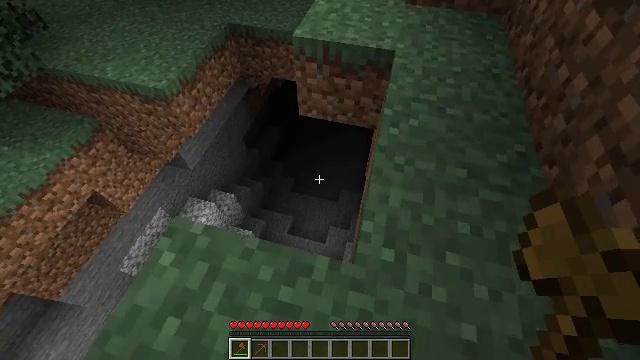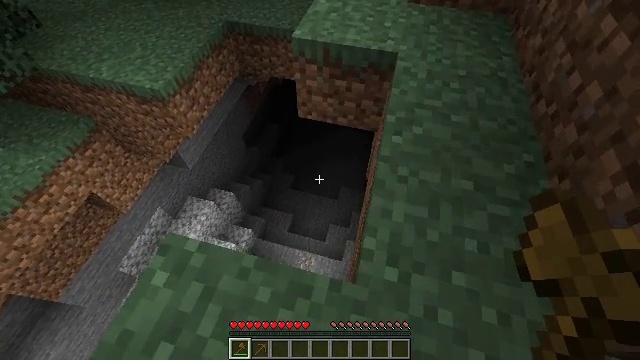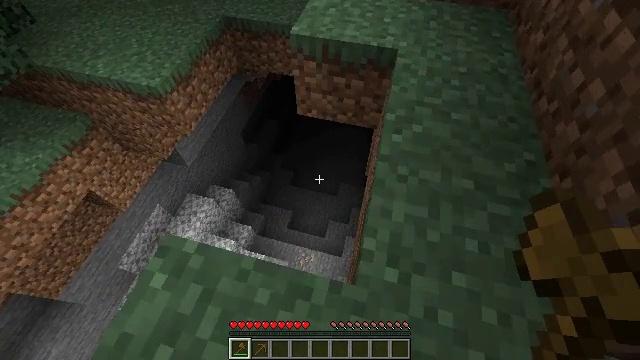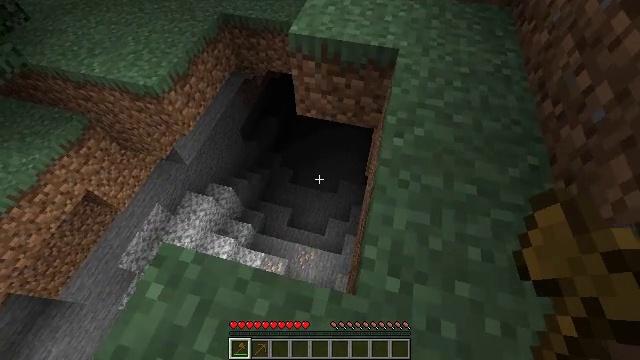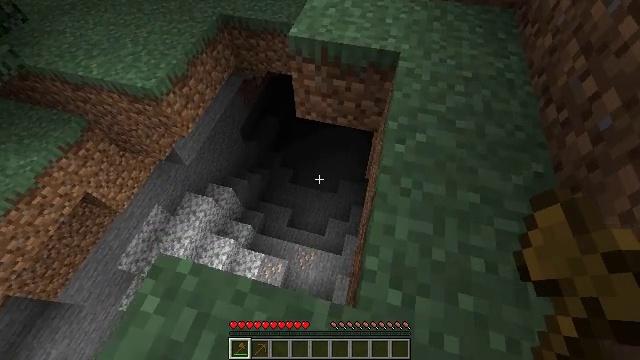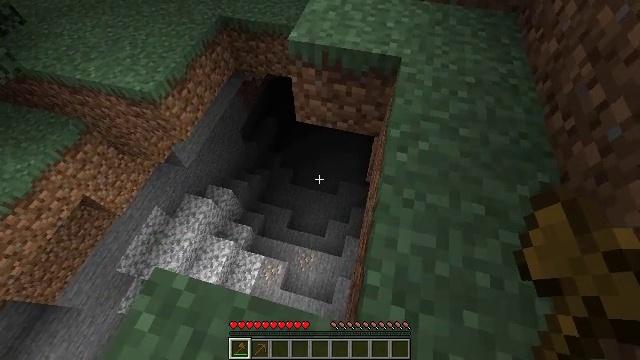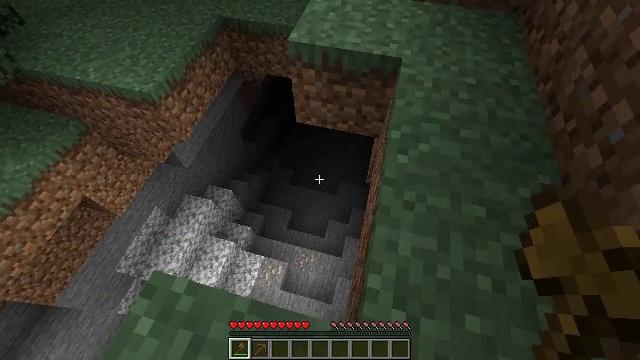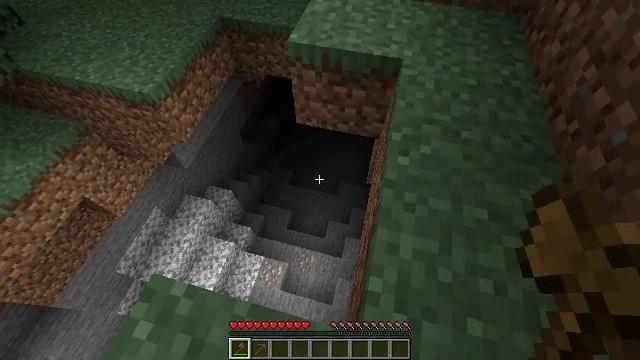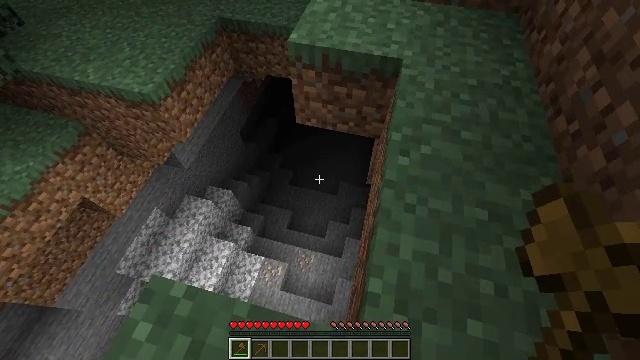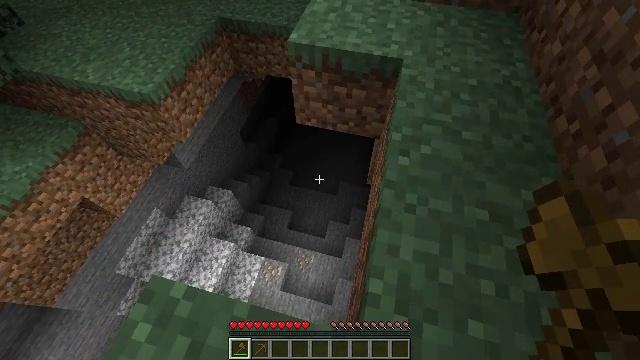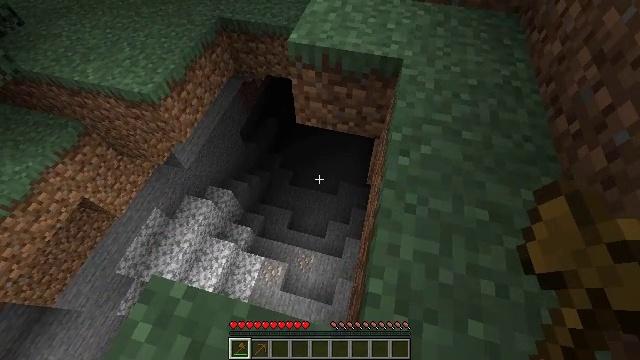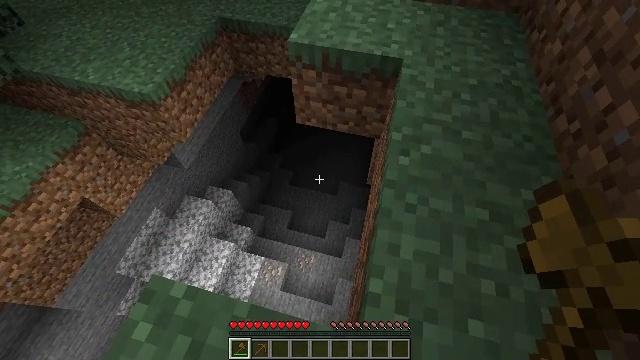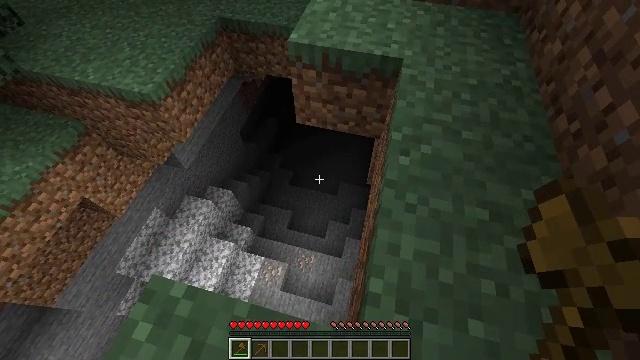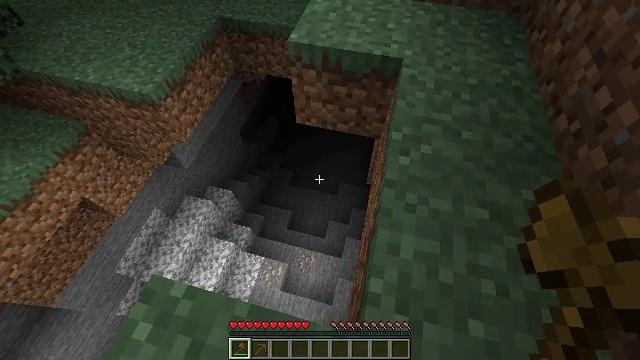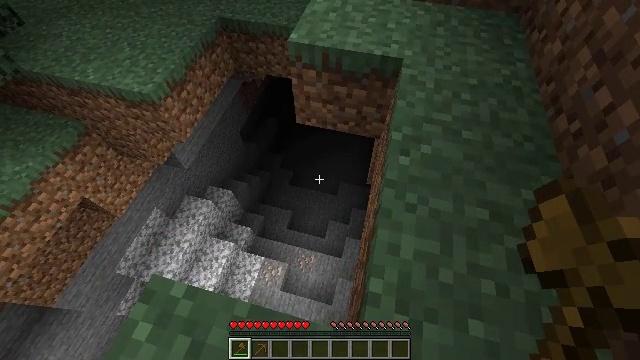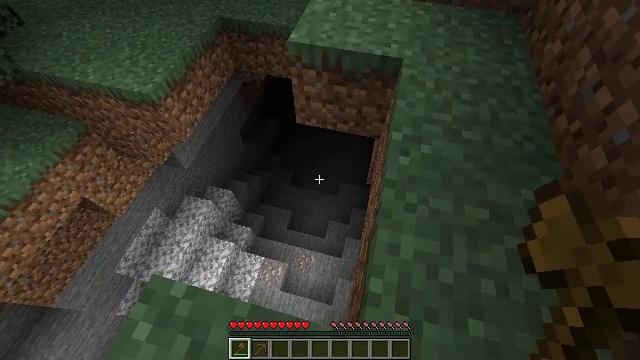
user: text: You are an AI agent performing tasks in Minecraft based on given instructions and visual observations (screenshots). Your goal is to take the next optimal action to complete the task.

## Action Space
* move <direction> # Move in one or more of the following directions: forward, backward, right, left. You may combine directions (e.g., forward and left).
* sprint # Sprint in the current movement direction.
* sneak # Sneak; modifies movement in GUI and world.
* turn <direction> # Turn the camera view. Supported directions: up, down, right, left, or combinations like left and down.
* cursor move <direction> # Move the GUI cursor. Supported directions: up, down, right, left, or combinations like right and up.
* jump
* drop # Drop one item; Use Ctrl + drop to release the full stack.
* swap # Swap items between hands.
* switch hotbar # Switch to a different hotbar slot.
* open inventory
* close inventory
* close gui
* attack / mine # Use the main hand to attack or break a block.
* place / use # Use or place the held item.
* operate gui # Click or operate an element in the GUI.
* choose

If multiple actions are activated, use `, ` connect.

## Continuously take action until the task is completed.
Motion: motion action
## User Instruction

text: Mine spruce leaves from the tree.
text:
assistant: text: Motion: move forward, sneak
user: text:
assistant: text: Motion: move forward, sneak
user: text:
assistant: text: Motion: move forward, sneak
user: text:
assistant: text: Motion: move forward, sneak
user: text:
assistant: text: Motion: sneak
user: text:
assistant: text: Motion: sneak
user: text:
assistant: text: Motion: sneak
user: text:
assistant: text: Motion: sneak
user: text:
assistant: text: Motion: sneak
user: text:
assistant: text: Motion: sneak
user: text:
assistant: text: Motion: sneak
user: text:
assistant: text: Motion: sneak
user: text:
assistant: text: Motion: sneak
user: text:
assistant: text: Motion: sneak
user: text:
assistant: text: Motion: sneak
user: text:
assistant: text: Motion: sneak
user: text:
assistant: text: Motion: sneak
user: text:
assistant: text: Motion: sneak
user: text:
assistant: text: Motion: no_op
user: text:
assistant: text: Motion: no_op
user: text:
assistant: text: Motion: no_op
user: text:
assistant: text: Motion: no_op
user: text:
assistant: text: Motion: no_op
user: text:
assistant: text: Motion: no_op
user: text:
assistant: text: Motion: move back
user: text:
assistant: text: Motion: move back
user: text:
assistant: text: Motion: move back
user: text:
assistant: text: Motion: move back and move left, turn left and down
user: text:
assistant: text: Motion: move back and move left, turn left and down
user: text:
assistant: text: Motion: move back and move left, turn left and down